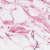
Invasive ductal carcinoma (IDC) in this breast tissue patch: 0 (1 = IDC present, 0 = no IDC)